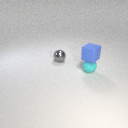
small blue rubber cube above small cyan rubber sphere